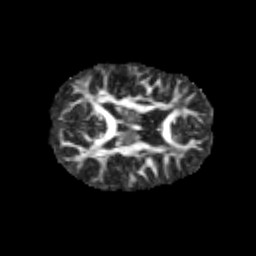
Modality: FA
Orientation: axial
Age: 9
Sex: female
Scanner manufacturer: siemens
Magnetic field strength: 3 T
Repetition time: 3.8 s
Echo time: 0.07 s